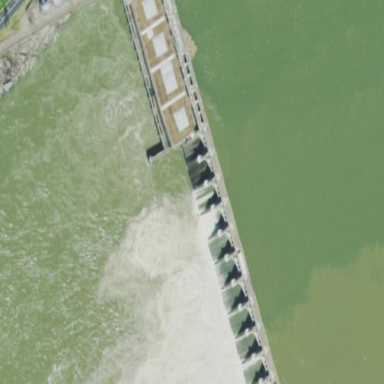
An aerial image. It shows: Concrete building next to dam. It is power plant.